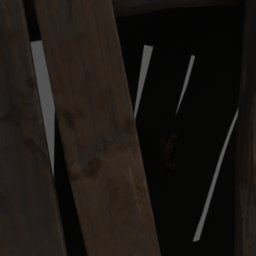
Label: architecture